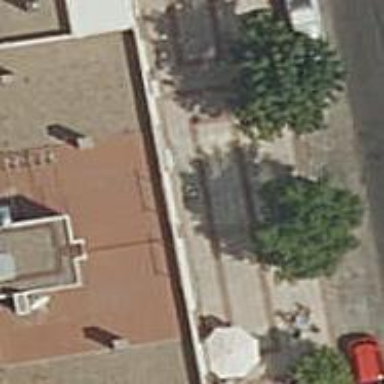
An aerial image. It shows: Bar.